Question: I would like to visualize publication dates by academic discipline in a .
'data$DISCIPLINE' is my factor containing 10 levels.
This is how my data looks like:
'''
> head(cbind(data$DATE,data$DISCIPLINE))
[,1] [,2]
[1,] "2001" "Politikwissenschaften"
[2,] "2006" "Geographie"
[3,] "1999" "Soziologie"
[4,] "2013" "Architektur"
[5,] "2007" "Soziologie"
[6,] "2004" "Soziologie"
'''
I produced the as follows:
'''
require(ggplot2)
MYPLOT <- qplot(data$DATE, data$DISCIPLINE)
MYPLOT + geom_point(aes(size=..count..), stat="bin") + scale_size(range=c(0, 15))
'''

Of course I want bins with 0 observations not to be plotted - this is why I set the range minimum to 0. At least, that worked.
---
However strangely, observations received points in the plot. See for example for the level , in the early 80s, .
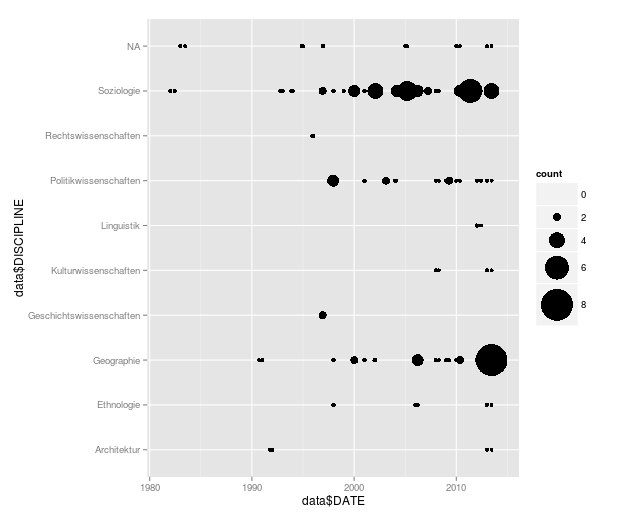
Answer: Does this do what you want?
'''
MYPLOT <- qplot(data$DATE, data$DISCIPLINE)
MYPLOT + geom_point() + stat_sum(aes(size = ..n..))
'''